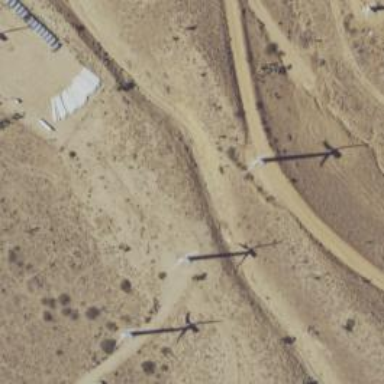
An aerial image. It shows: Wind power generator utilizing wind turbines.